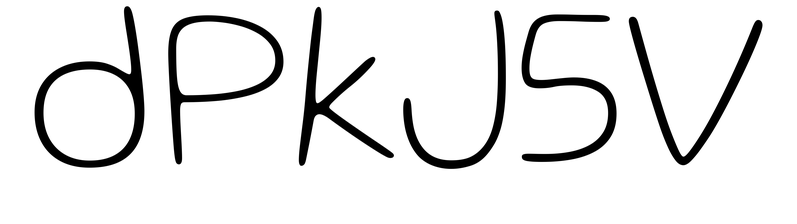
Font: Gluten_Thin